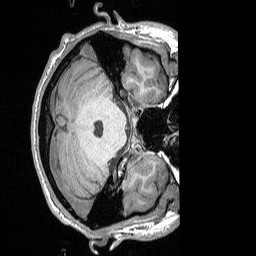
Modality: T1w
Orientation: axial
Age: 21
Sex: male
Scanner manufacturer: siemens
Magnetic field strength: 3 T
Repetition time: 1.9 s
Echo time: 0.00252 s